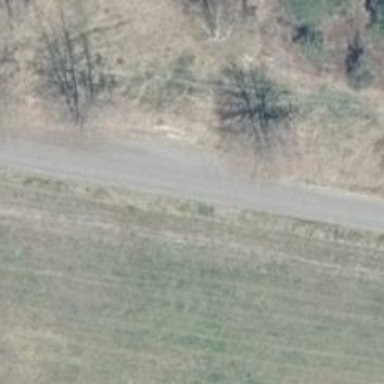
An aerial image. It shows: Asphalt track with grade1 tracktype.